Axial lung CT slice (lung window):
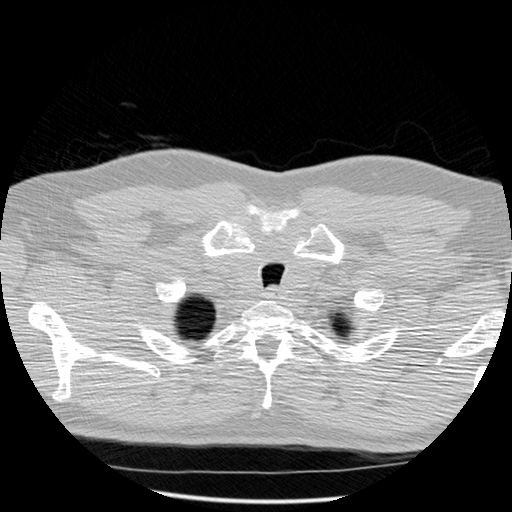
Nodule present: no